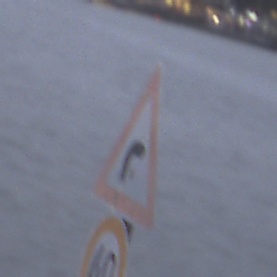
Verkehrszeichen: KurveRechts
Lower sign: Geschwindigkeit40
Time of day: MorningAfternoon
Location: Outdoor (Urban)
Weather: Overcast
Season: NotSpecified
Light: Natural